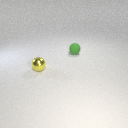
small yellow metal sphere to the left of small green rubber sphere